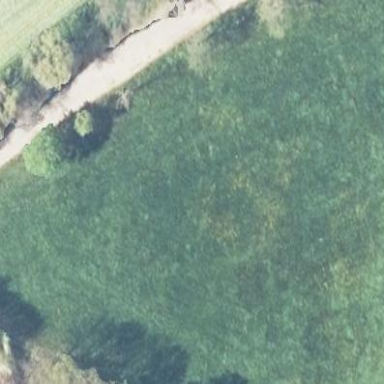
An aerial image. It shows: Beautiful meadow.